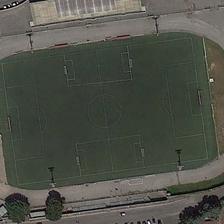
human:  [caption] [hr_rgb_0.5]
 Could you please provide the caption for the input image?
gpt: a house was built around the lake .

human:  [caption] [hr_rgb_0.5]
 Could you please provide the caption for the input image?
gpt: a house was built around the lake .

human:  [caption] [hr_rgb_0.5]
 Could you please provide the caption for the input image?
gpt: rows of cars parked outside the playground .

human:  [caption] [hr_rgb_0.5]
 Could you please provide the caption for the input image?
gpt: a few tall trees were planted on the side of the playground pond_382(1 .

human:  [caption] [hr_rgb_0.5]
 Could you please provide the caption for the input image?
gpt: rows of cars parked outside the playground .